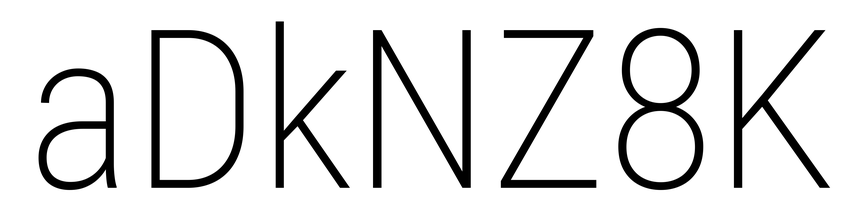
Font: Roboto_Condensed_ExtraLight